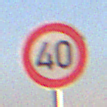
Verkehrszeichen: Geschwindigkeit40
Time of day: SunriseSunset
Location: Outdoor (Nature)
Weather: PartlyCloudy
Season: NotSpecified
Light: Natural